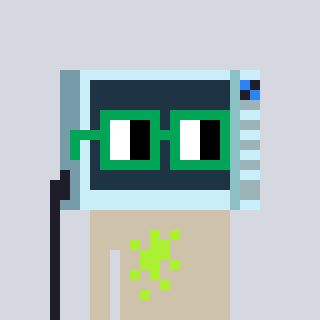
a pixel art character with square green glasses, a microwave-shaped head and a bege-colored body on a cool background